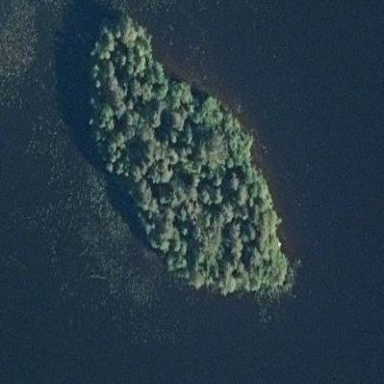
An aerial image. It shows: Island.